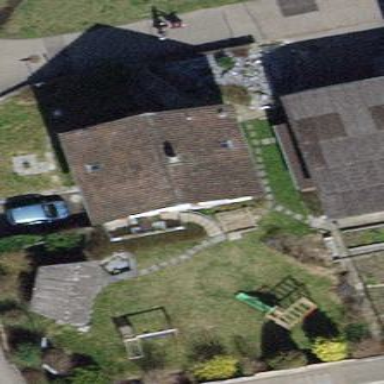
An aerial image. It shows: Building with tiled roof.